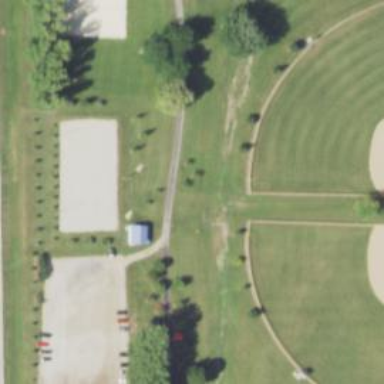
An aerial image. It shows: Disc golf hole.